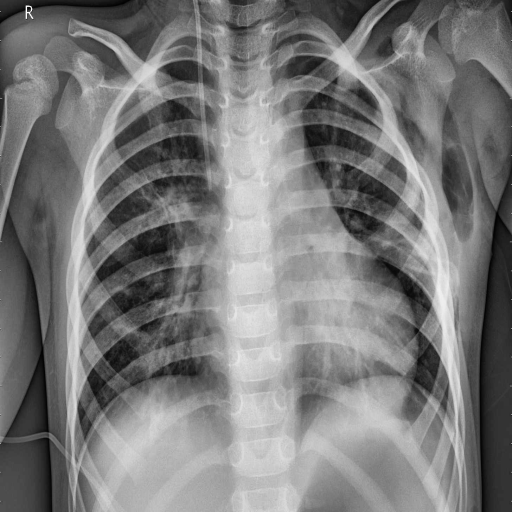
Finding: PNEUMONIA